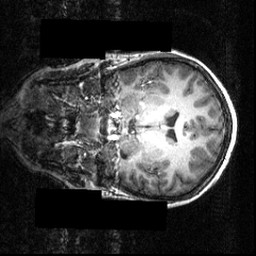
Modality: T1w
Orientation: coronal
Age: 12
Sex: male
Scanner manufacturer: siemens
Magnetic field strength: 3.951 T
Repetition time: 1.5 s
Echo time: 0.00335 s